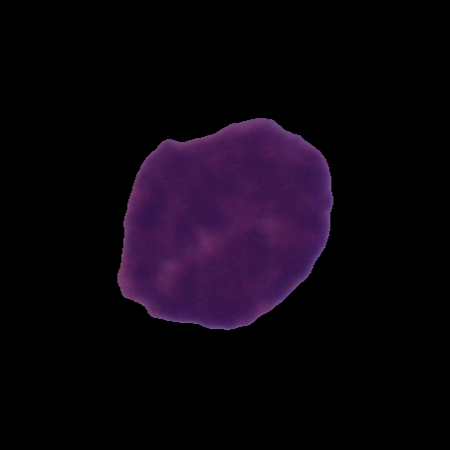
Label: cancer